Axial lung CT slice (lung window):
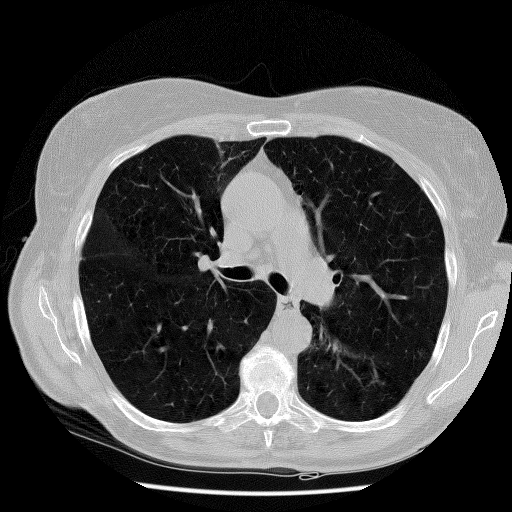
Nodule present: no